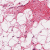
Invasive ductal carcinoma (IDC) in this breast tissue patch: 0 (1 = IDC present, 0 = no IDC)